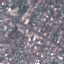
Land use / land cover: Residential